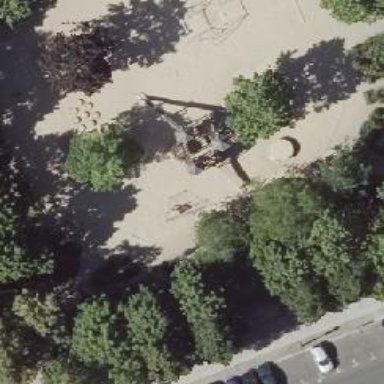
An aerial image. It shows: Playground with various play structures.